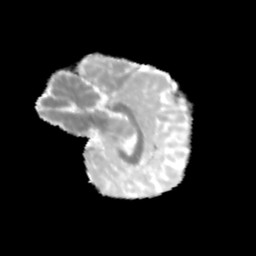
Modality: MD
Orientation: sagittal
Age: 9
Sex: female
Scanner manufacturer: siemens
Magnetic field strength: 3 T
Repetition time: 3.8 s
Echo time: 0.07 s